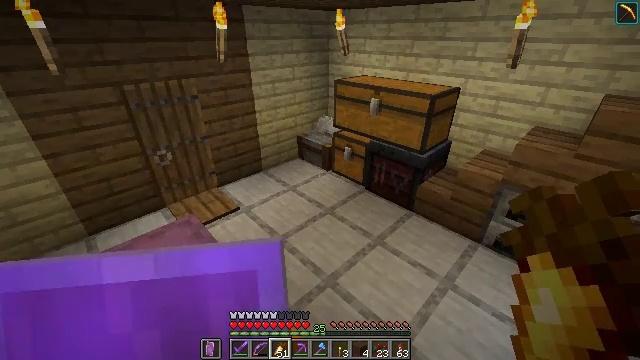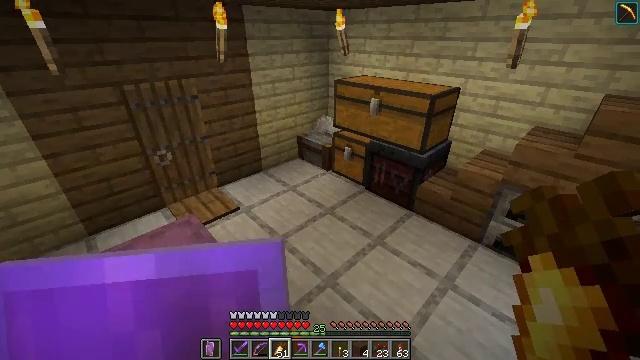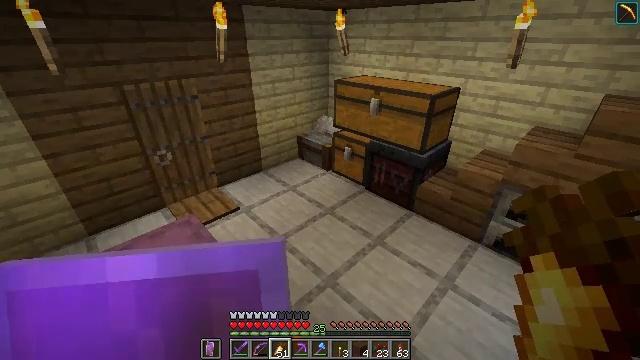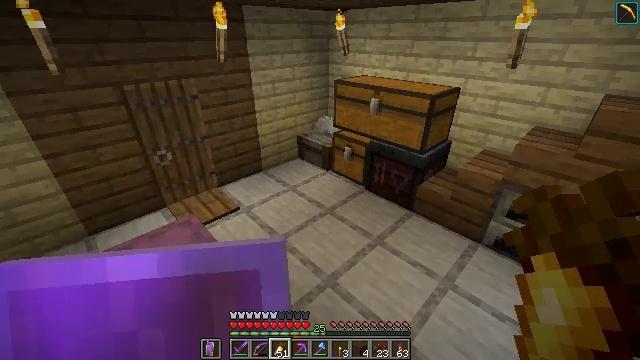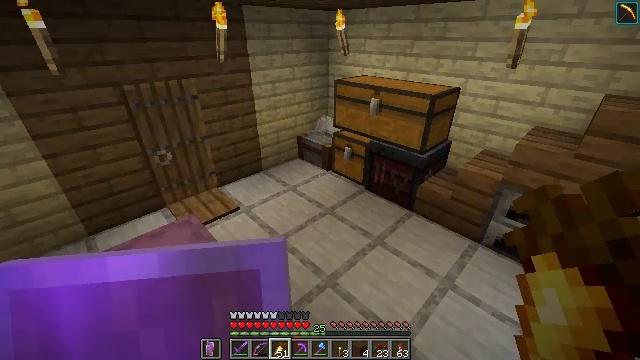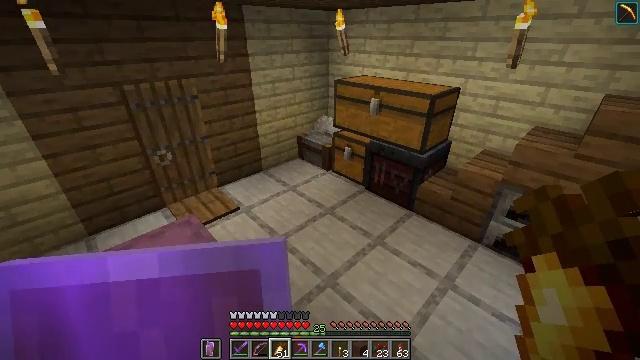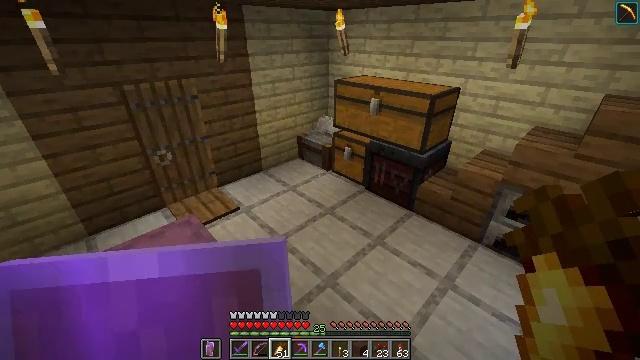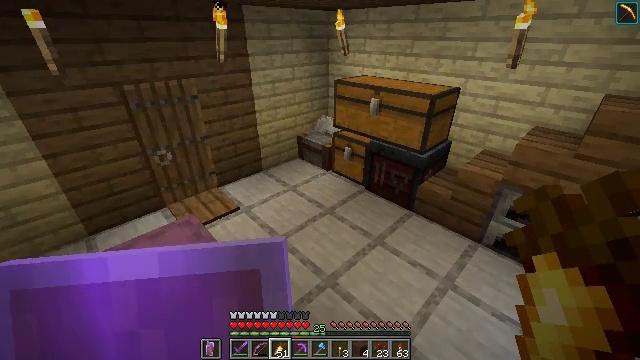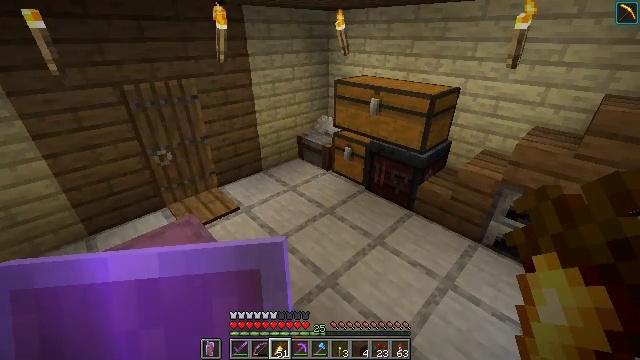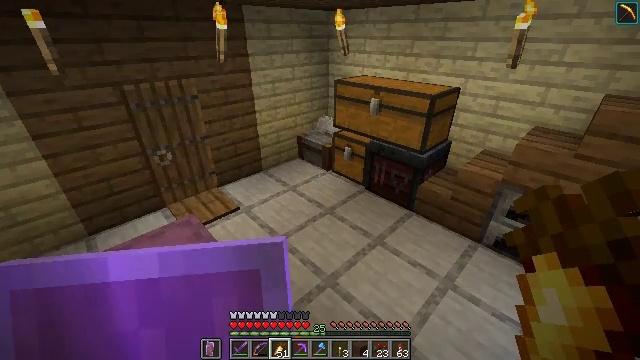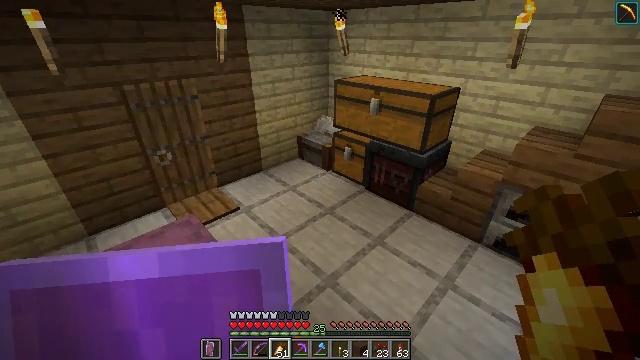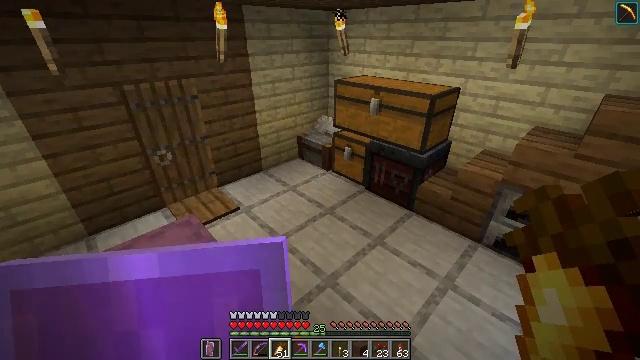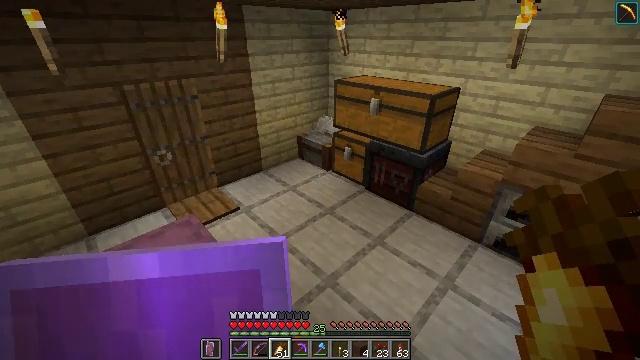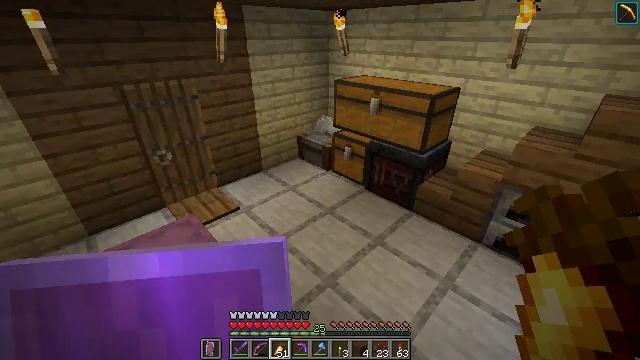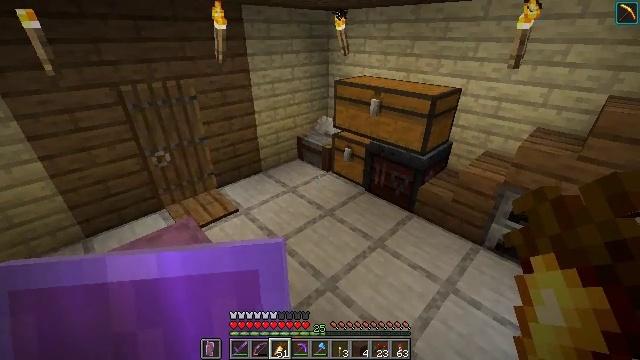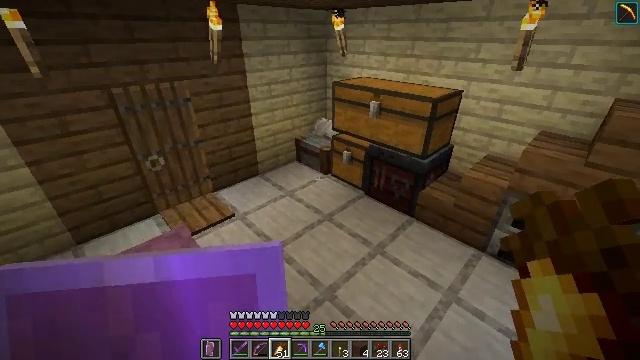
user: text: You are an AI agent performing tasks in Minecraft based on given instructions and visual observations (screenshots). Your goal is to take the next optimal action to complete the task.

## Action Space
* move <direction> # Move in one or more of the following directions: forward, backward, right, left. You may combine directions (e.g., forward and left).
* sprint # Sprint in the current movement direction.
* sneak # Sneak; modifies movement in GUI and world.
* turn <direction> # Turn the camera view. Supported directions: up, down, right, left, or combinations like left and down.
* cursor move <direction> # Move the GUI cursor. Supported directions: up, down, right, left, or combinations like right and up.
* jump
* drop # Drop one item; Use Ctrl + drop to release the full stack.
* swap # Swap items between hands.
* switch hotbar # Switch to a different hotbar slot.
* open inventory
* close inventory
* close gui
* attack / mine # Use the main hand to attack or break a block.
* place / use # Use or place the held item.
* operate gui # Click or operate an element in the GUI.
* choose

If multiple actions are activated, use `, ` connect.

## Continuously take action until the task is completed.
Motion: motion action
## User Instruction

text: Collect cocoa beans.
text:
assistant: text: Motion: no_op
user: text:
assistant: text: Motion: no_op
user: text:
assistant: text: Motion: no_op
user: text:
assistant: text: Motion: no_op
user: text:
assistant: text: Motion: no_op
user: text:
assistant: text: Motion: no_op
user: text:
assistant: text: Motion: no_op
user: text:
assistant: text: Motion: no_op
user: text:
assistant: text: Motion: no_op
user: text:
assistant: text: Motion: no_op
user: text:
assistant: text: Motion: no_op
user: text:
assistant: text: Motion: no_op
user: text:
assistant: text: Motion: no_op
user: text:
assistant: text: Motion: move forward
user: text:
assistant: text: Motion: move forward
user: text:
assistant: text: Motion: move forward, turn right
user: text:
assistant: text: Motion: move forward, turn right
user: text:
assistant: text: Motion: move forward
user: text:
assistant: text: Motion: move forward
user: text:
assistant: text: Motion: move forward
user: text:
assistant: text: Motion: move forward
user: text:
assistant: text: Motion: move forward
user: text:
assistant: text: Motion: move forward
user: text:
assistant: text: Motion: move forward
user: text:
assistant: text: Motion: move forward
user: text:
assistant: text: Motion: move forward
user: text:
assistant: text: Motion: move forward
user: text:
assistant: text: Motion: move forward
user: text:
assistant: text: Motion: move forward
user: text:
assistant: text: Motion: move forward